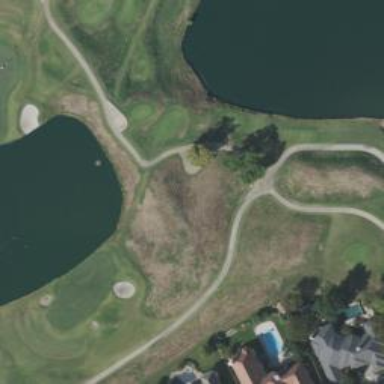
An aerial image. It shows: Path for both roads and golfers.